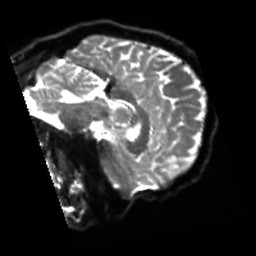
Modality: sbref
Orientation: sagittal
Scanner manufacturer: siemens
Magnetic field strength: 3 T
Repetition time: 4 s
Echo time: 0.0594 s